Question: I am loading an array into a UITableView and the components of the array are long. What I want to do is customize the cells so that thier lenght will adjust to fit the text but the width will stay the same. Right now what is happening is when the text gets too long it will just write off the cell and you will see this.

I would like to see the text hit the end of the cell and then start a new line.
My code right now looks like this.
'''
@implementation CRHCommentSection
@synthesize observationTable;
NSArray *myArray;
- (void)viewDidLoad
{
myArray = [CRHViewControllerScript theArray];
NSLog(@"%@", myArray);
//NSArray* paths = [NSArray arrayWithObject:[NSIndexPath indexPathForRow:0 inSection:1]];
//[observationTable insertRowsAtIndexPaths:paths withRowAnimation:UITableViewRowAnimationTop];
[observationTable reloadData];
[super viewDidLoad];
// Do any additional setup after loading the view.
}
- (NSInteger)numberOfSectionsInTableView:(UITableView *)tableView {
// Return the number of sections.
NSLog(@" in method 1");
return 1;
}
- (NSInteger)tableView:(UITableView *)tableView numberOfRowsInSection:(NSInteger)section {
NSLog(@" in method 2");
// Return the number of rows in the section.
return [myArray count];
}
- (UITableViewCell *)tableView:(UITableView *)tableView cellForRowAtIndexPath:(NSIndexPath *)indexPath {
NSLog(@" in method 3");
static NSString *CellIdentifier = @"Cell";
UITableViewCell *cell = [tableView dequeueReusableCellWithIdentifier:CellIdentifier];
if (cell == nil) {
cell = [[UITableViewCell alloc] initWithStyle:UITableViewStylePlain reuseIdentifier:CellIdentifier];
}
cell.textLabel.text = [myArray objectAtIndex:indexPath.row];
//cell.textLabel.text = @"Label";
return cell;
}
'''
I also found some code that somebody else wrote for multiple lined cells but don't know how to make it automatic based on the length of my string from the array.
'''
static NSString *CellIdentifier = @"MyCell";
UITableViewCell *cell = [tableView dequeueReusableCellWithIdentifier:CellIdentifier];
if (cell == nil) {
cell = [[[UITableViewCell alloc] initWithStyle:UITableViewCellStyleValue2
reuseIdentifier:CellIdentifier] autorelease];
}
cell.textLabel.text = @"Label';
cell.detailTextLabel.text = @"Multi-Line
Text";
cell.detailTextLabel.numberOfLines = 2;
cell.detailTextLabel.lineBreakMode = UILineBreakModeWordWrap;
'''
They said that you will also need to return a suitable height for the multi-line cell and that a height of (44.0 + (numberOfLines - 1) * 19.0) should work fine.
Does anyone have any ideas of how to do this?
Thanks.
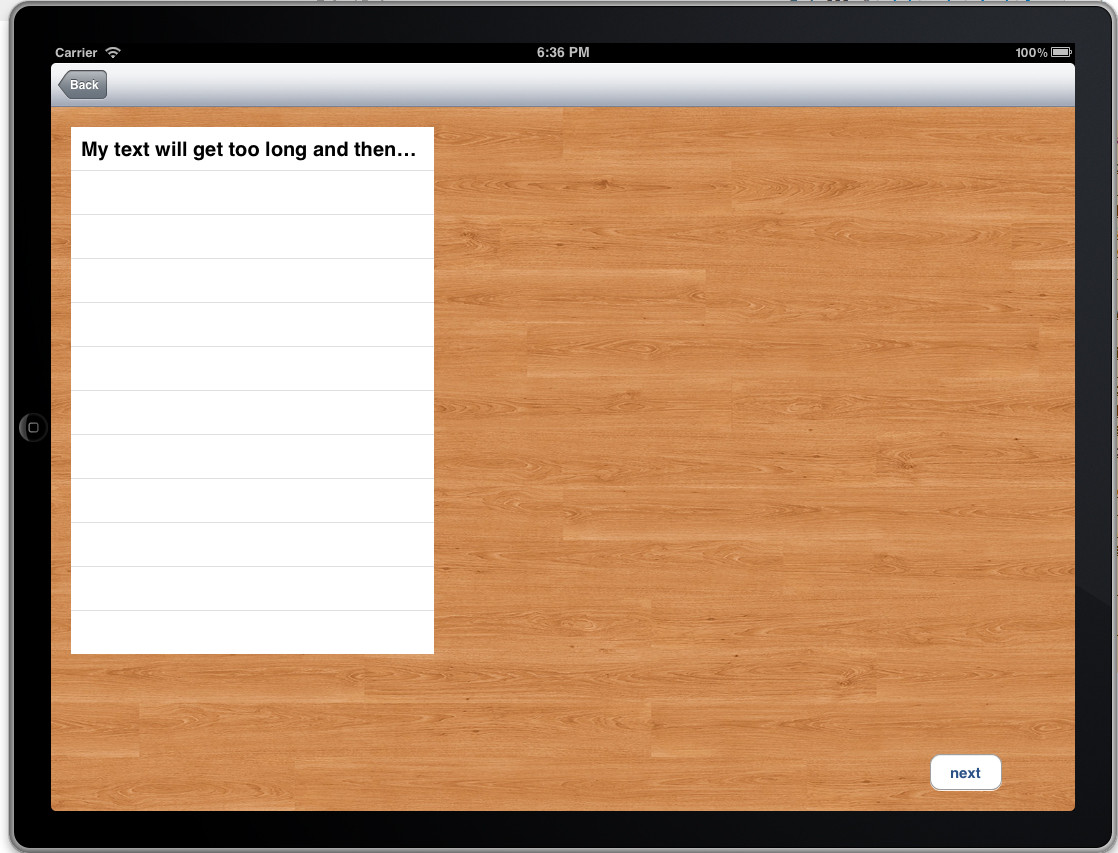
Answer: You will need to work with following methods
'''
- (CGFloat)tableView:(UITableView *)tableView heightForRowAtIndexPath:(NSIndexPath *)indexPath
{
// this method is called for each cell and returns height
NSString * text = @"Your very long text";
CGSize textSize = [text sizeWithFont:[UIFont systemFontOfSize: 14.0] forWidth:[tableView frame].size.width - 40.0 lineBreakMode:NSLineBreakByWordWrapping];
// return either default height or height to fit the text
return textSize.height < 44.0 ? 44.0 : textSize.height;
}
- (UITableViewCell *)tableView:(UITableView *)tableView cellForRowAtIndexPath:(NSIndexPath *)indexPath
{
static NSString * cellIdentifier = @"YourTableCell";
UITableViewCell * cell = [tableView dequeueReusableCellWithIdentifier:cellIdentifier];
if (cell == nil)
{
cell = [[UITableViewCell alloc] initWithStyle:UITableViewCellStyleValue1
reuseIdentifier:cellIdentifier];
[[cell textLabel] setNumberOfLines:0]; // unlimited number of lines
[[cell textLabel] setLineBreakMode:NSLineBreakByWordWrapping];
[[cell textLabel] setFont:[UIFont systemFontOfSize: 14.0]];
}
[[cell textLabel] setText:@"Your very long text"];
return cell;
}
'''